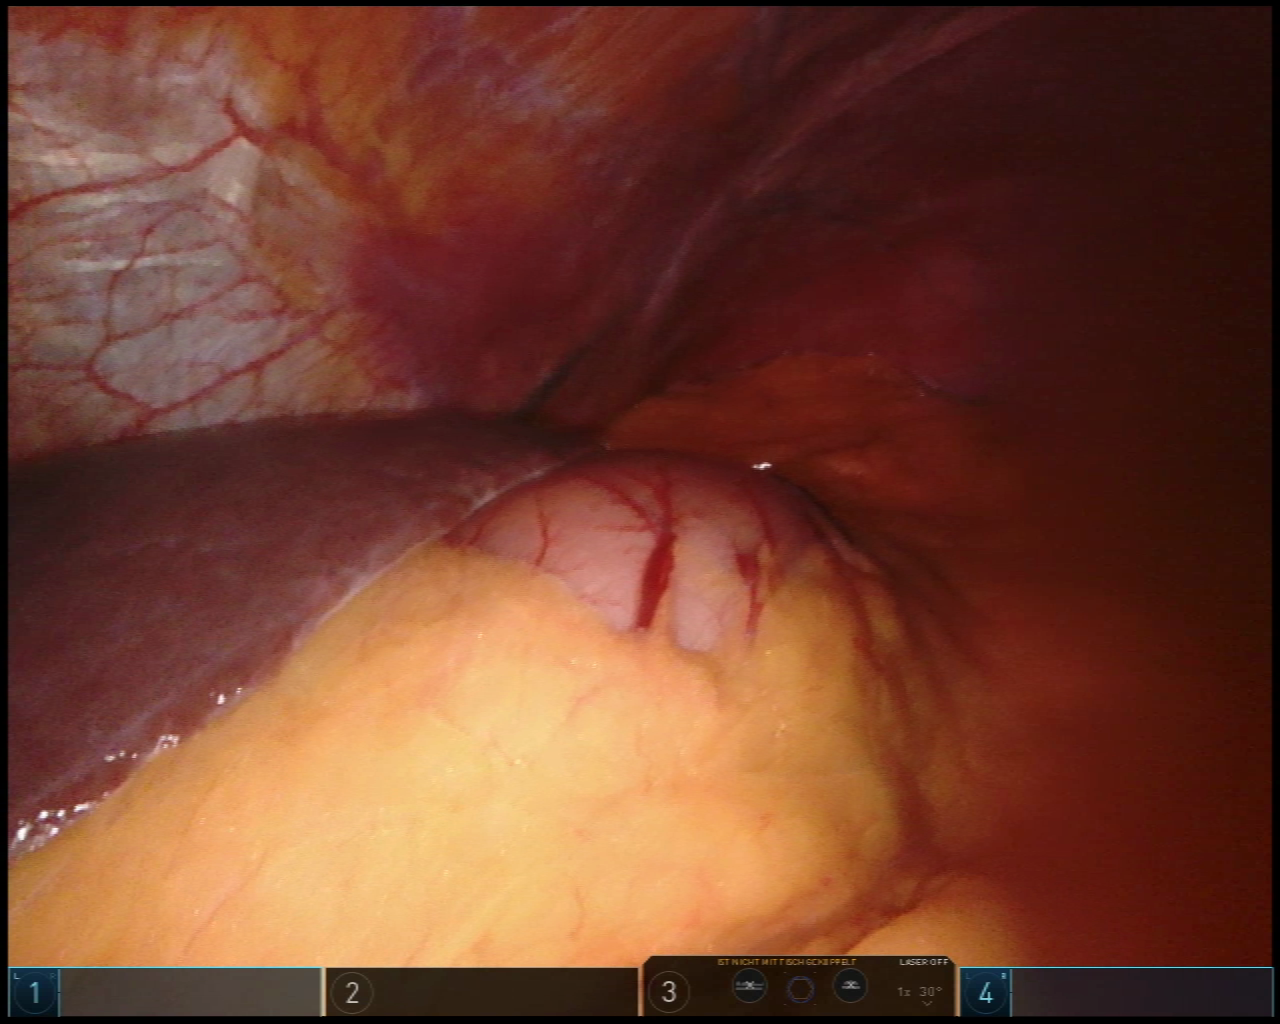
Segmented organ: stomach
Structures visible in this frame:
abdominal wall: yes
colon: no
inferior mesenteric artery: no
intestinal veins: no
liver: yes
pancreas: no
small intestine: no
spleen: no
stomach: yes
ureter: no
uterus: no
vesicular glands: no